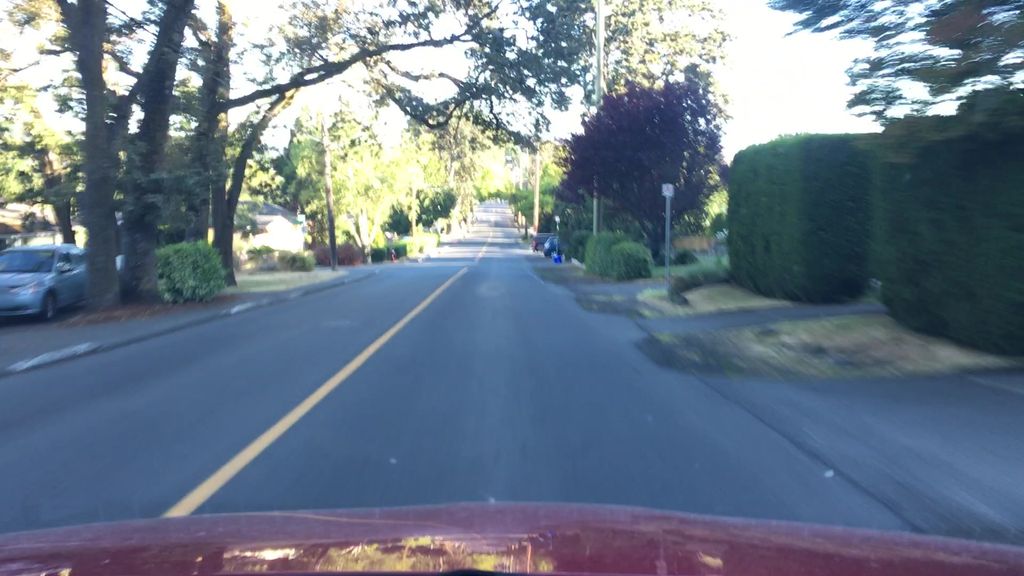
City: victoria